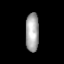
Tissue: lung
Cell type: Endothelial cells
Senescence score: 0.2306
Nuclear area (px): 516
Mean DAPI intensity: 163.002